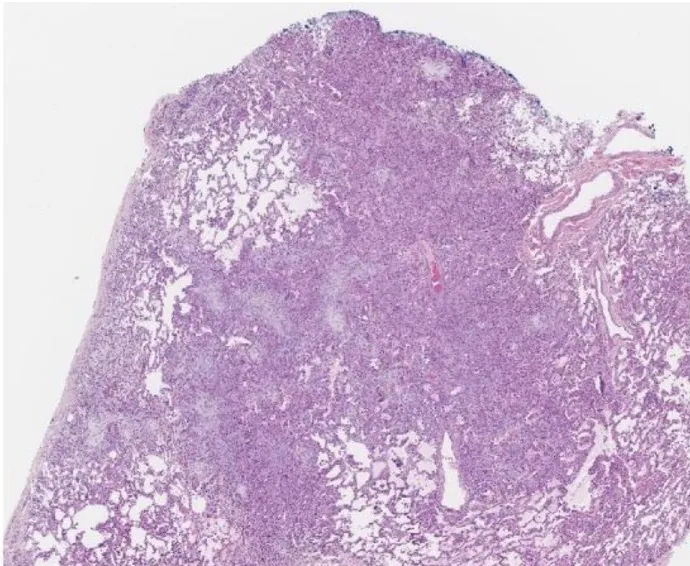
Pulmonary wedge biopsy, Day +55. (C) Pulmonary arterial thrombus with alternating bands of fibrin and platelets (lines of Zahn), 4x. (A-C). Hematoxylin and eosin stain, magnifications using Leica Biosystems Aperio ImageScope.
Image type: pathology (h&e)